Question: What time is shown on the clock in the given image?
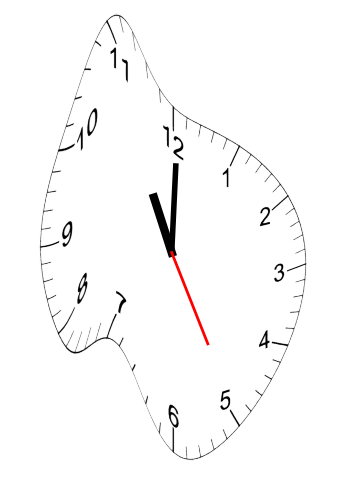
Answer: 11:00:25